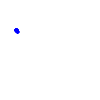
Particle: kaon